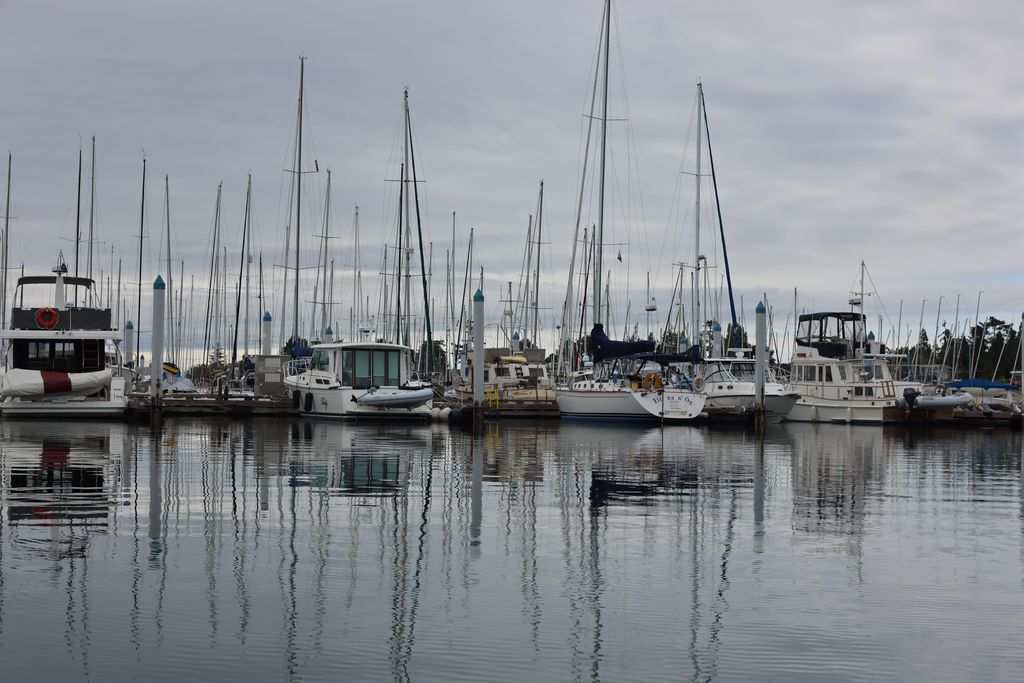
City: victoria